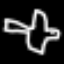
Label: airplane